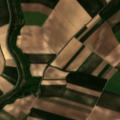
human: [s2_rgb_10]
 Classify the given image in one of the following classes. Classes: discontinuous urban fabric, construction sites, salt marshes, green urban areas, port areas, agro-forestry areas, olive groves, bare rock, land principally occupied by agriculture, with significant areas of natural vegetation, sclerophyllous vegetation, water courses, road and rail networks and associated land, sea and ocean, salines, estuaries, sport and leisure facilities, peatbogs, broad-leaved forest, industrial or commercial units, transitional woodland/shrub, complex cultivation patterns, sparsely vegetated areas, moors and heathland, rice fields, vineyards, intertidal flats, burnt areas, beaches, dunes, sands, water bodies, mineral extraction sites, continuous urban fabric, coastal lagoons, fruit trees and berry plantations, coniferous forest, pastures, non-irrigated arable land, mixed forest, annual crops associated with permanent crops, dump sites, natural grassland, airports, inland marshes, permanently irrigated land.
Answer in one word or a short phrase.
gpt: non-irrigated arable land, vineyards, land principally occupied by agriculture, with significant areas of natural vegetation